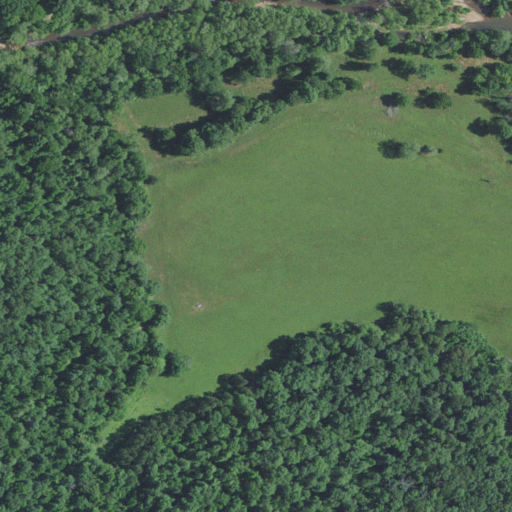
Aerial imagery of valley in Missouri named Smoky Hollow containing deciduous forest, mixed forest, shrub, pasture, and woody wetlands